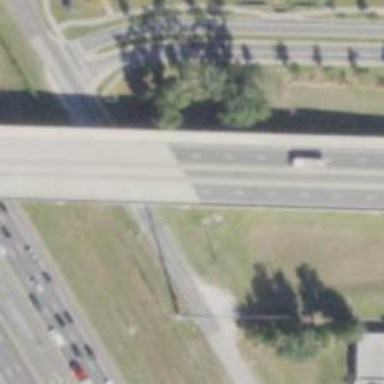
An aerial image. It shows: Tertiary road on asphalt surface passing over beam bridge.